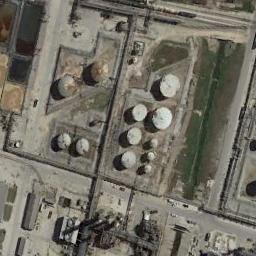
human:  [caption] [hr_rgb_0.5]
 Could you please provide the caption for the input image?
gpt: There are big and small white storage tanks on the bare land .

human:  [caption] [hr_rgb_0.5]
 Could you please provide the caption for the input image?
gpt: There is a green pool beside the storage tanks .

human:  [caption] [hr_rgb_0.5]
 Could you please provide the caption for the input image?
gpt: There are many neatly arranged storage tanks and many pipelines in the factory, And there is a lawn next to the factory .

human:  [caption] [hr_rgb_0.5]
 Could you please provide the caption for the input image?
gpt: There are many storage tanks of different sizes .

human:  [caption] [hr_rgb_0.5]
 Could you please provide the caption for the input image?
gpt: There are some storage tanks of different sizes .